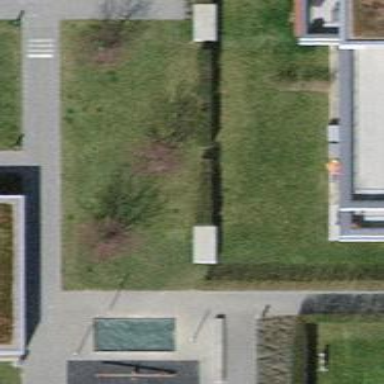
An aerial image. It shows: Hedge barrier.